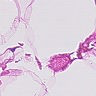
Metastatic tissue present: no